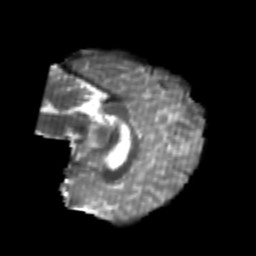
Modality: T2w
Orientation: sagittal
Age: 20
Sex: male
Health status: healthy
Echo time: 0.074 s